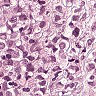
Metastatic tissue present: yes